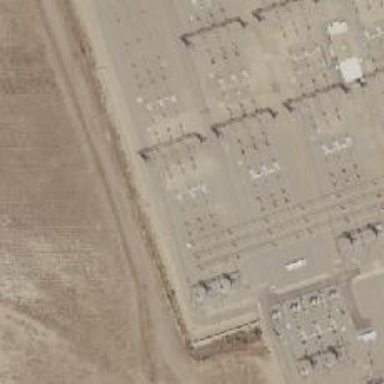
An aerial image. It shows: Switch for power supply.